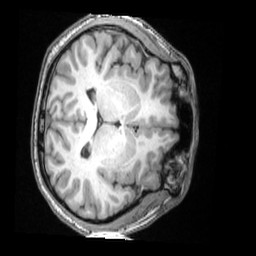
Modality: T1w
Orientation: axial
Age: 28
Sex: male
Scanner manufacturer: siemens
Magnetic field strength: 3 T
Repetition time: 2 s
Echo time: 0.00339 s